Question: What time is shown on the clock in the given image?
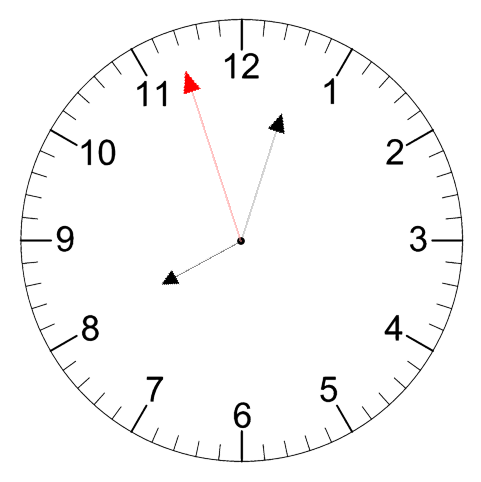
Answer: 08:02:57